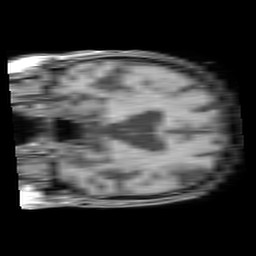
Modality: T1w
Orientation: coronal
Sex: male
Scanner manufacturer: philips
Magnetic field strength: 1.5 T
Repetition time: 0.1818 s
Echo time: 0.001899 s